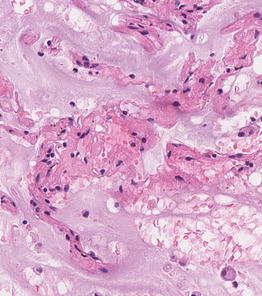
Tumor epithelial tissue: no
Tumor-associated stroma tissue: no
Normal tissue: yes